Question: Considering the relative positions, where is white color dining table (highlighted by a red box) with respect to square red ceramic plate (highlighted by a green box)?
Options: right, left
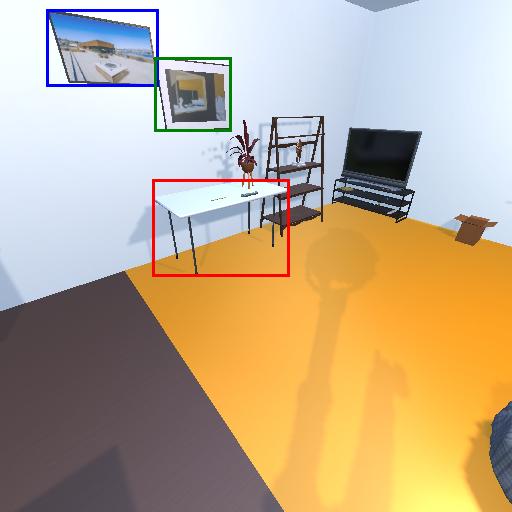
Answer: right